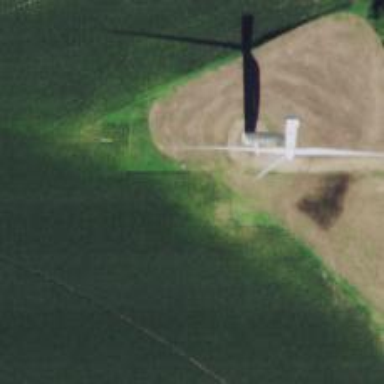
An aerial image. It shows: Wind turbine generator that utilizes wind as its source for generating electricity. It is of the horizontal axis type.